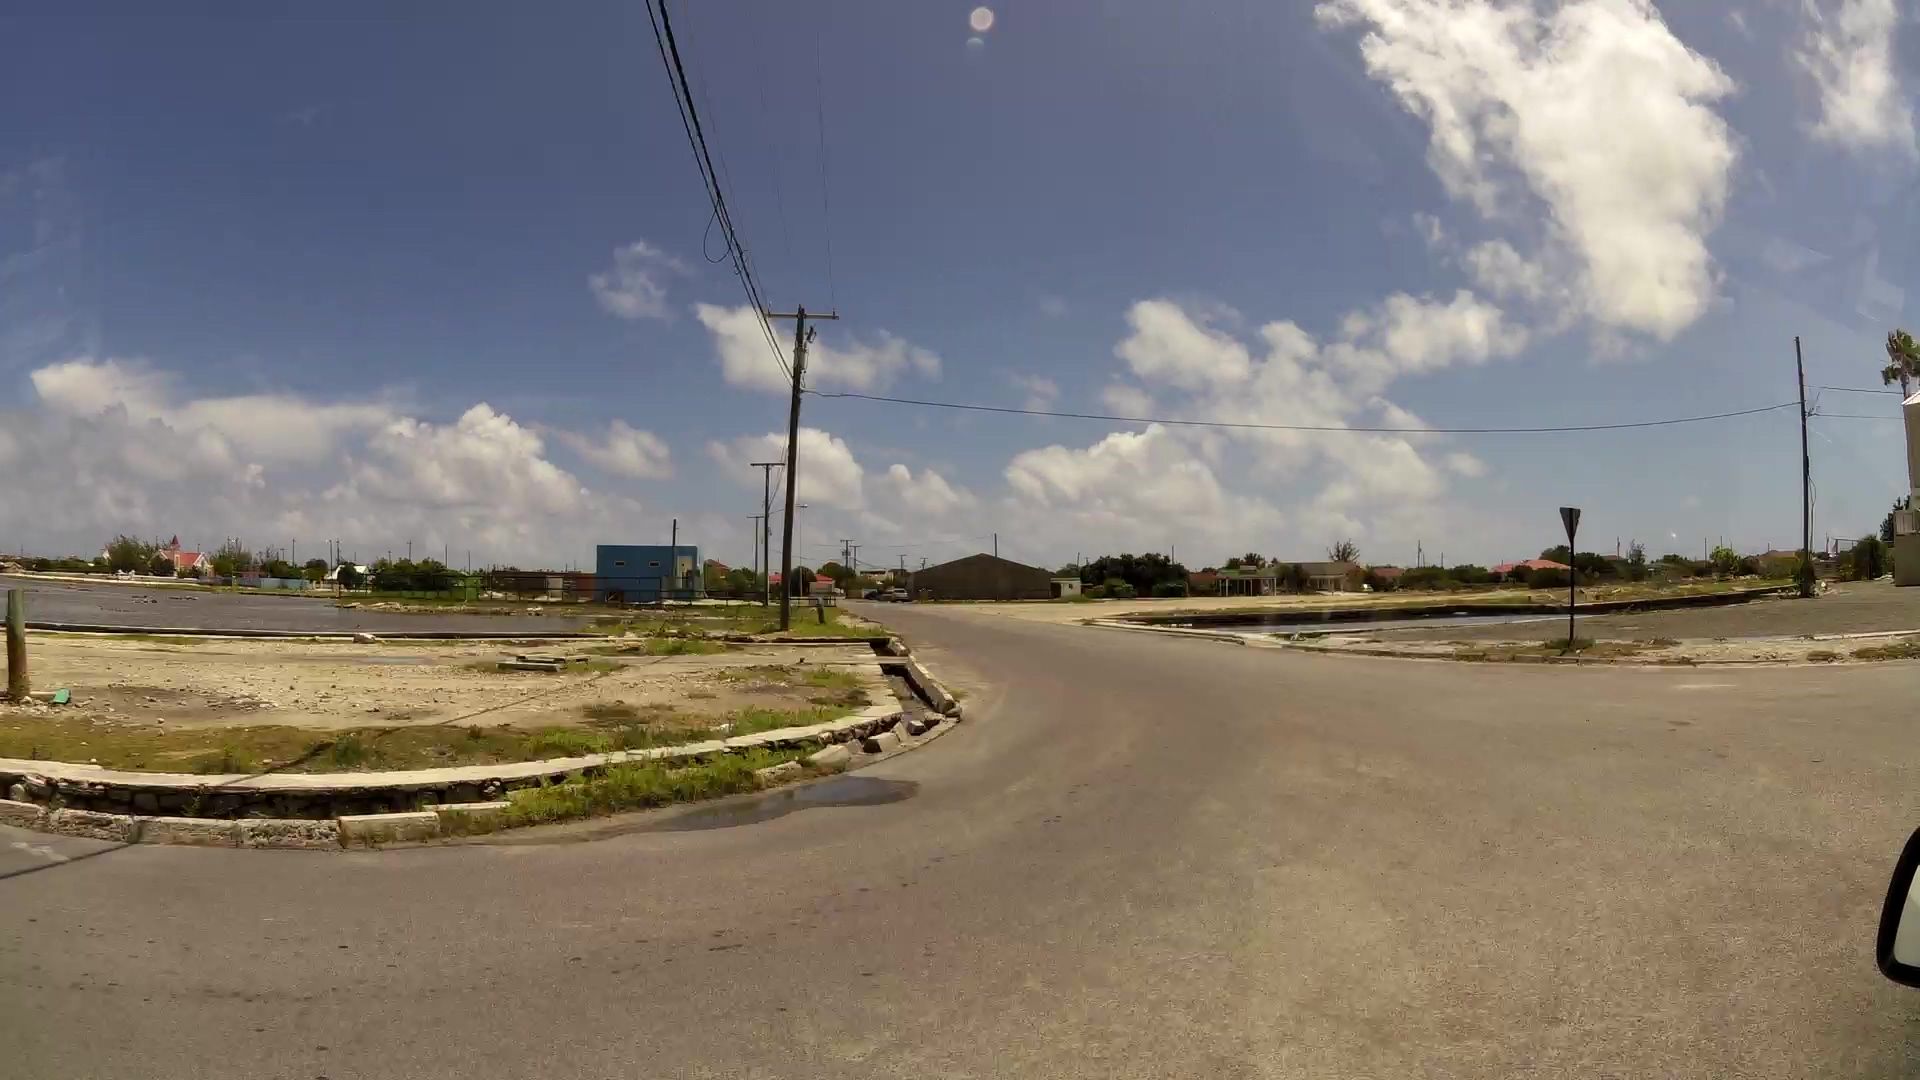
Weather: clear
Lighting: day
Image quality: good
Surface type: cycling surface
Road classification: tertiary
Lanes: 2.0
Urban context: semi-dense urban cluster
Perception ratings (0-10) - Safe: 1.84, Lively: 0.94, Beautiful: 4.36, Boring: 7.07, Depressing: 6.94, Wealthy: 1.31